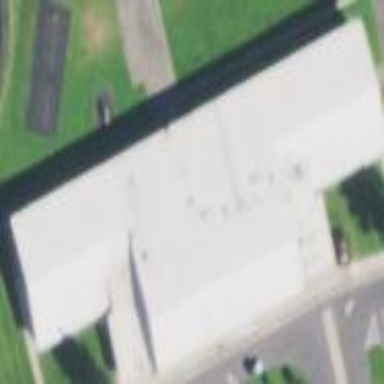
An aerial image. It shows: School building.